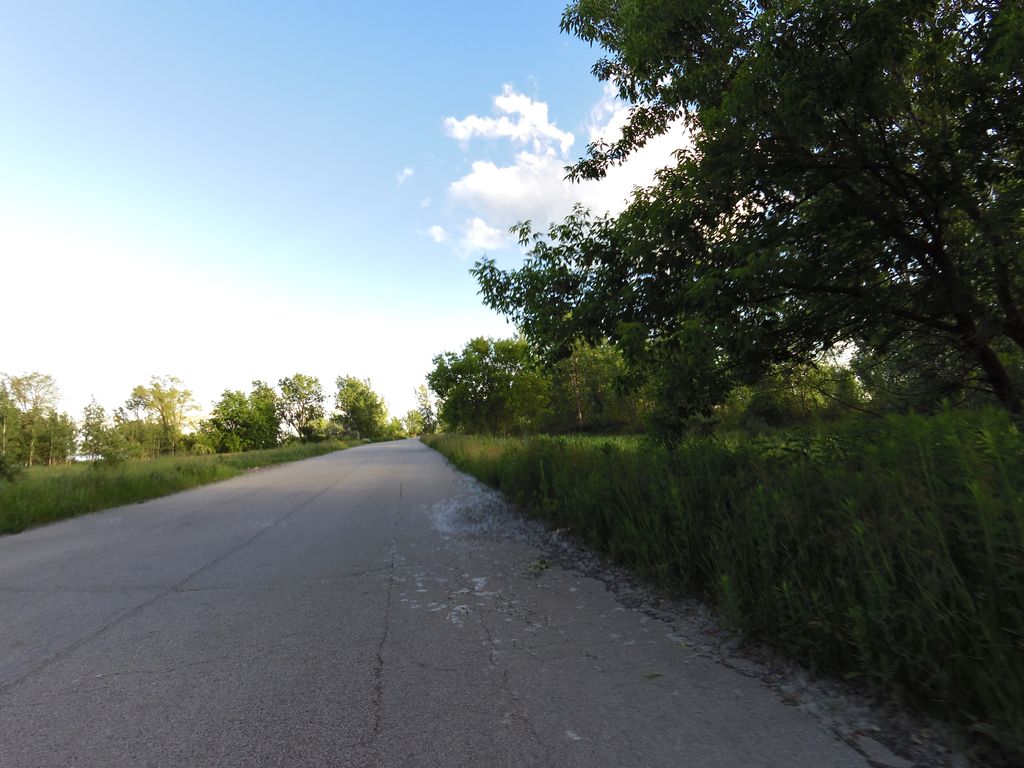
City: toronto